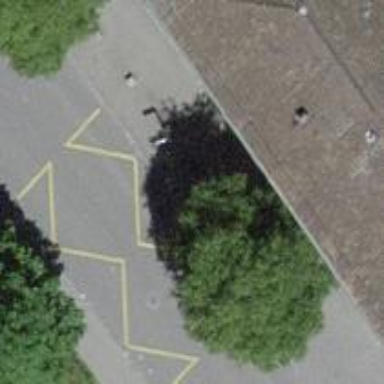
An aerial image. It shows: Public transport stop position.